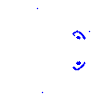
Particle: electron